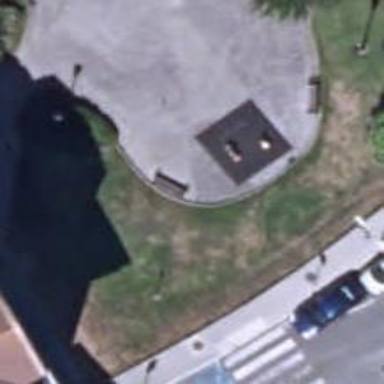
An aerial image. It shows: Bench.